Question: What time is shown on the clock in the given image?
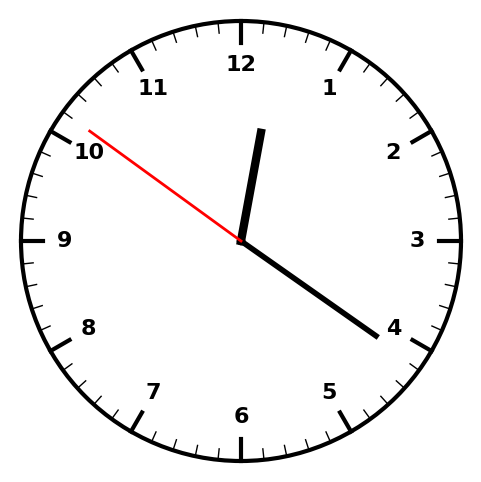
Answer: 12:20:51